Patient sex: M
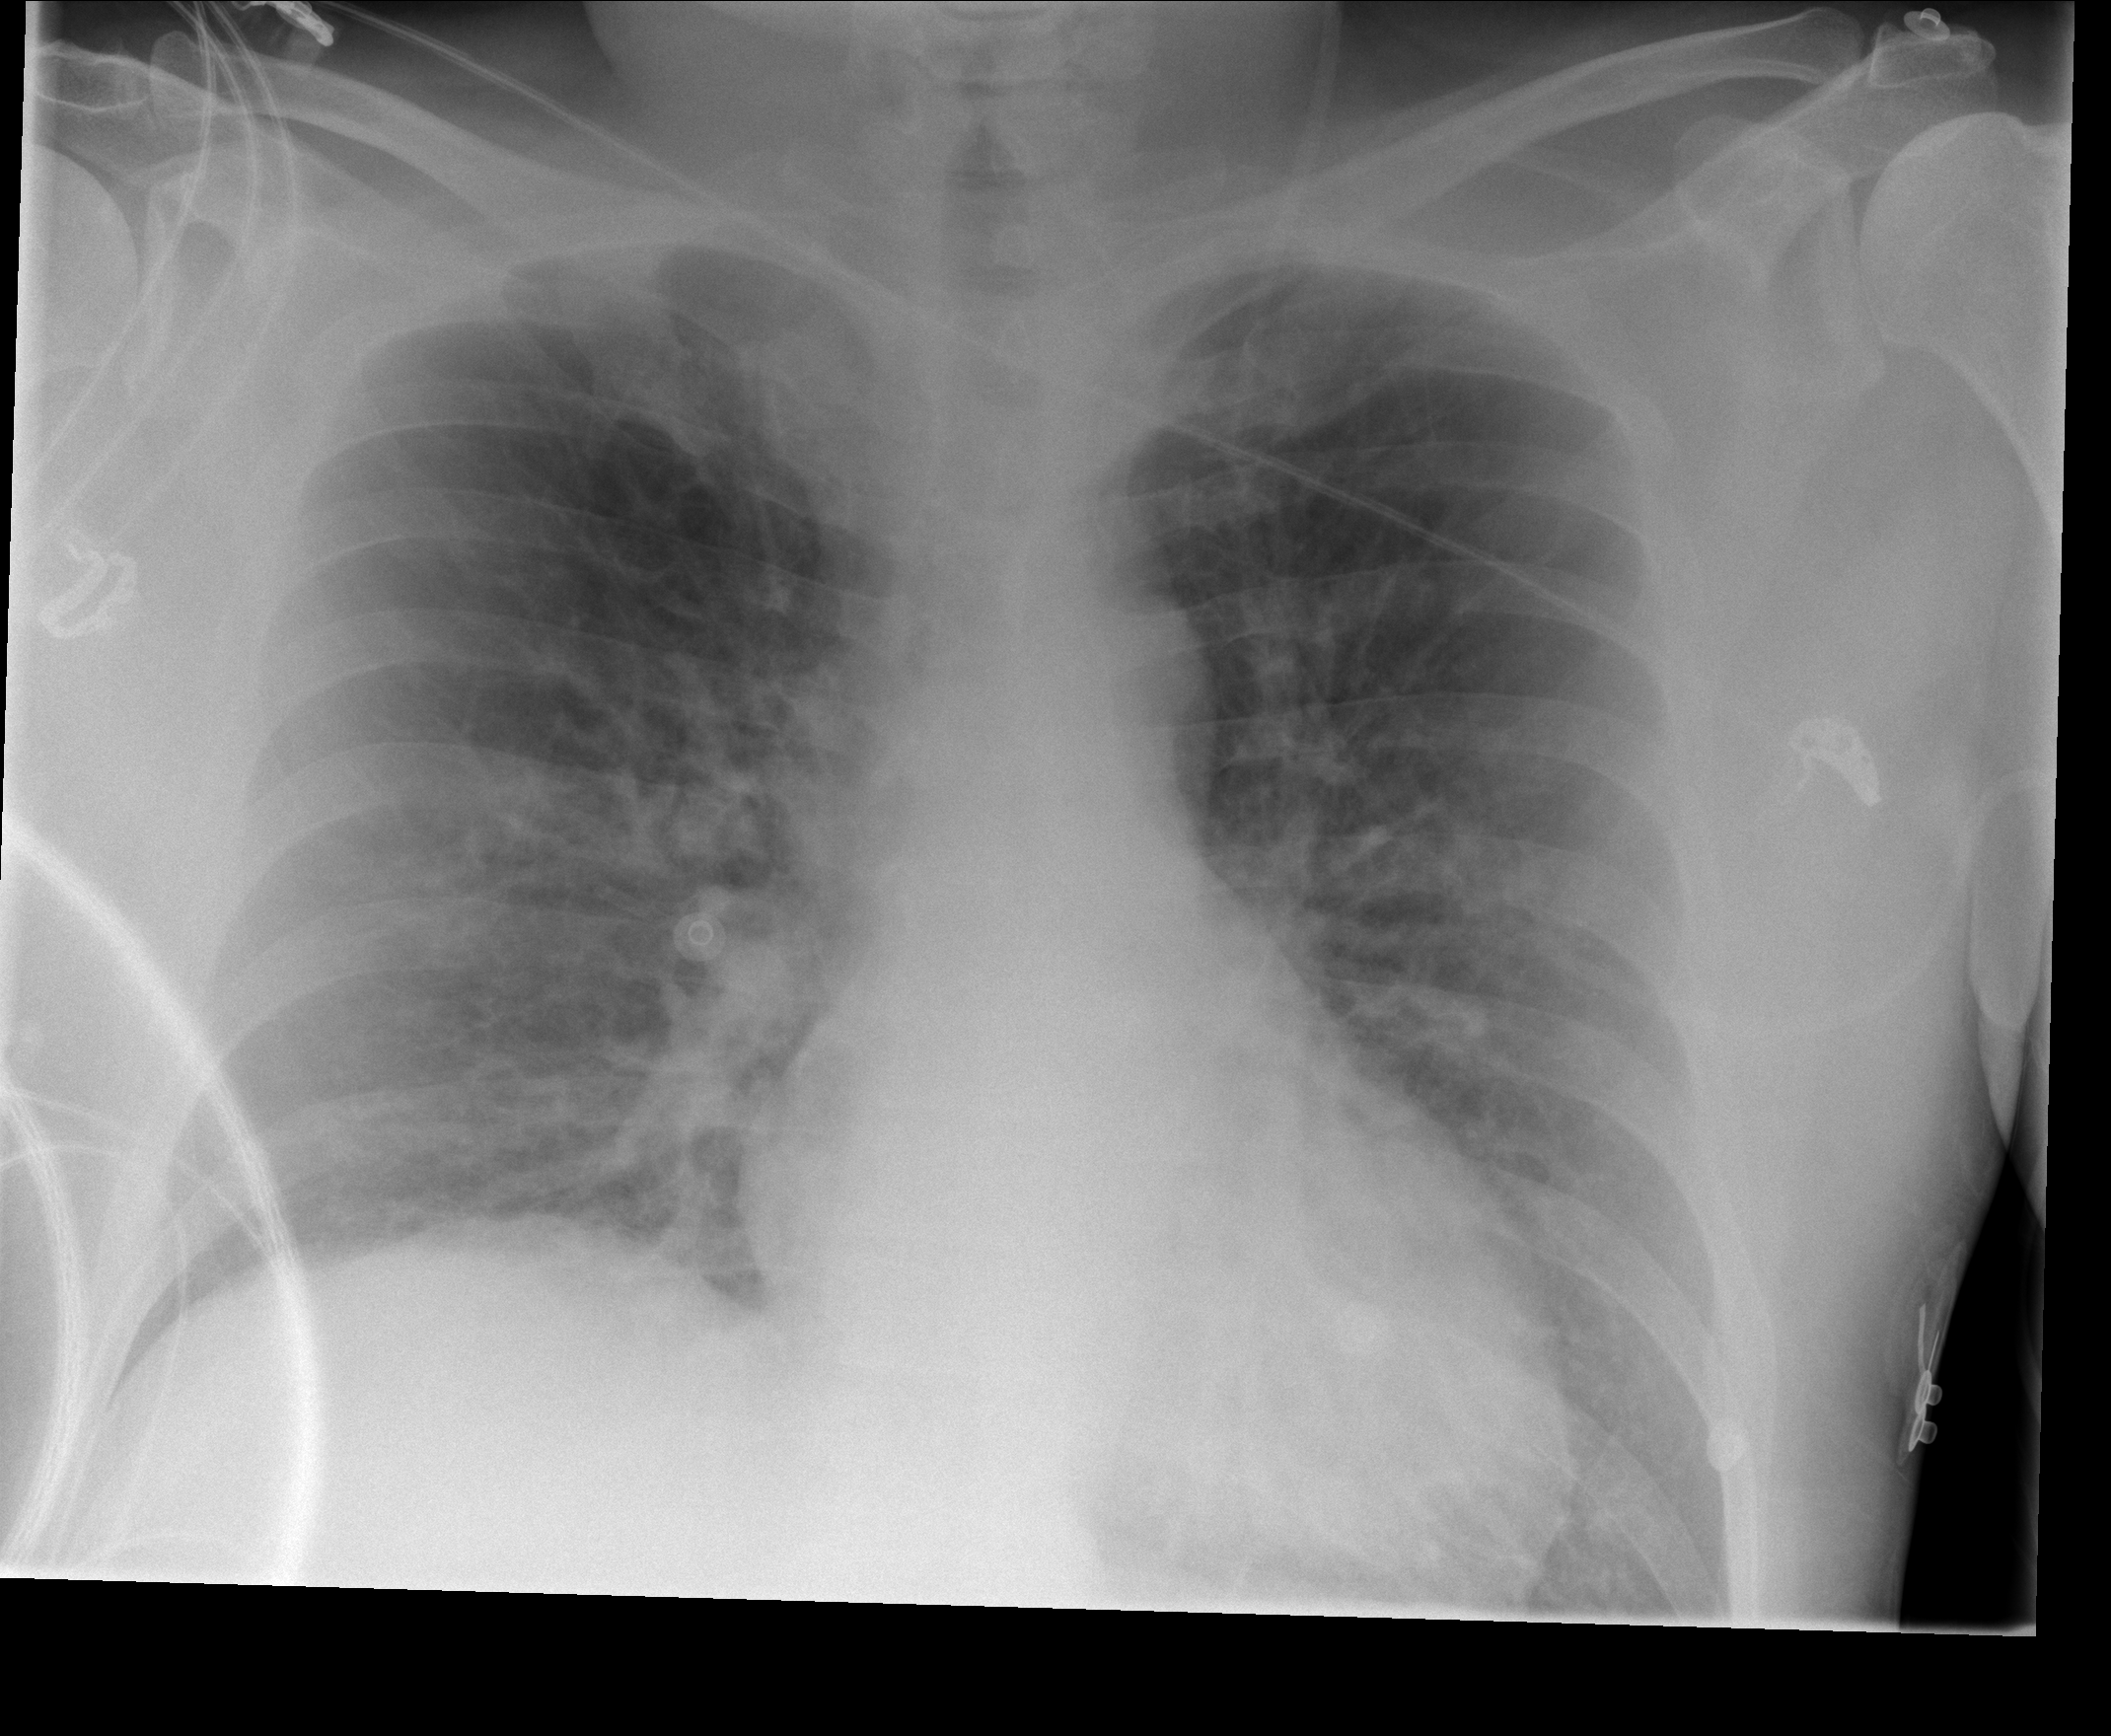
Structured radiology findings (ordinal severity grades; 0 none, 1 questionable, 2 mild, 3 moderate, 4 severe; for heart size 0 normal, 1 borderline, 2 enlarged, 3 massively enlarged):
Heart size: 0
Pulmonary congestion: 2
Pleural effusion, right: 0
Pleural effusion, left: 0
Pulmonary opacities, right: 2
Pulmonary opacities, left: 2
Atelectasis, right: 0
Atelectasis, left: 0